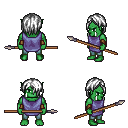
a pixel art fantasy rpg character, male body template, orc, green skin, chain tabard jacket, teal pants, white bangs hairstyle, cloth bracers, spear, four views (front, back, left, right), 2x2 character sprite sheet, small pixel art, hard edges, no anti-aliasing